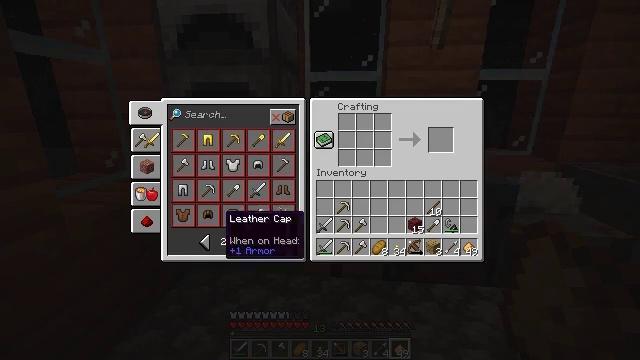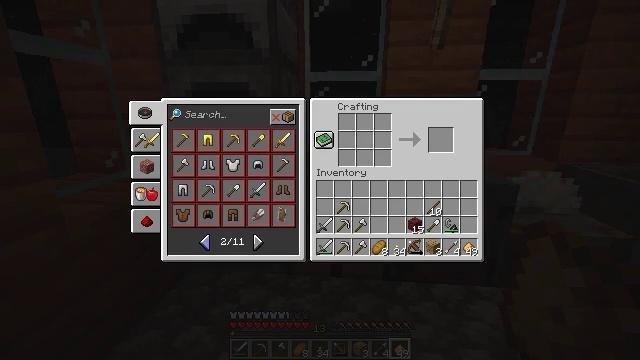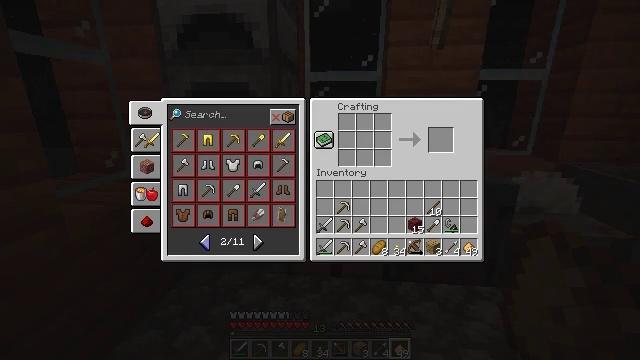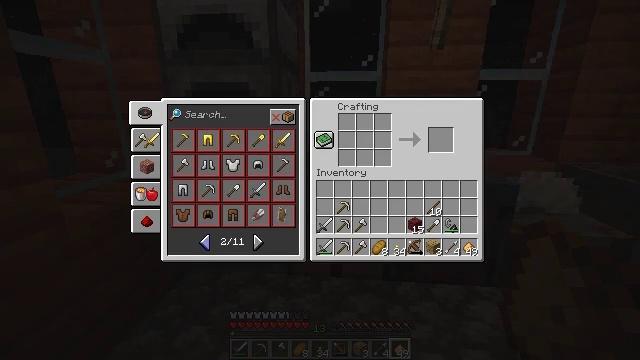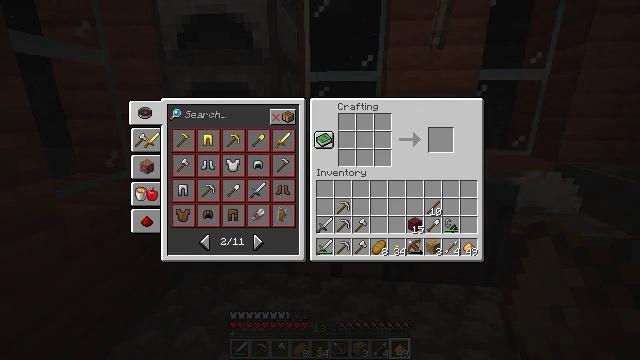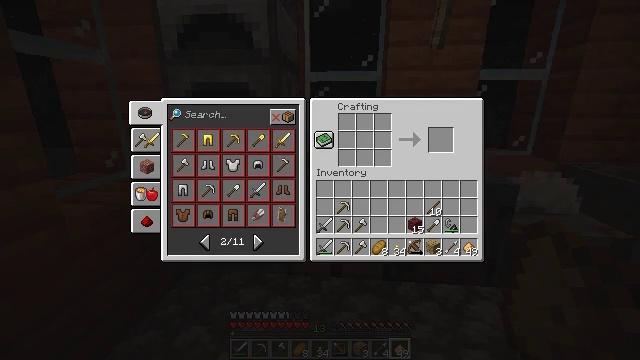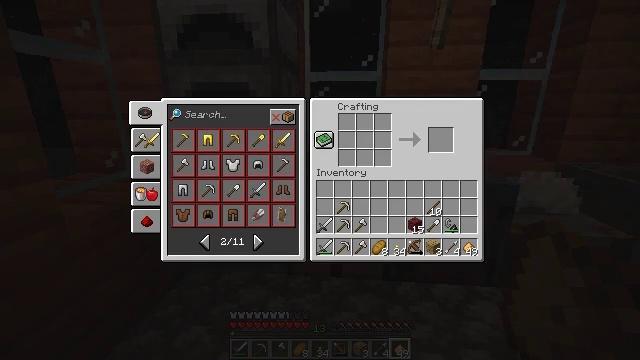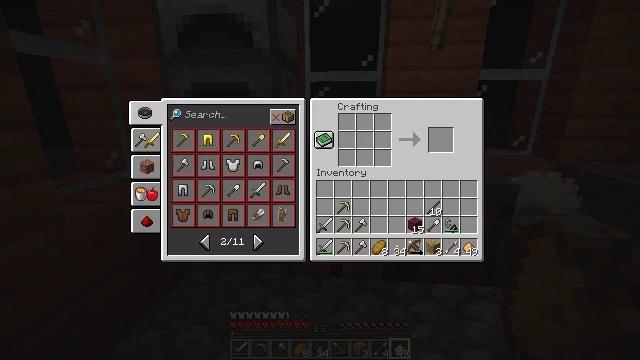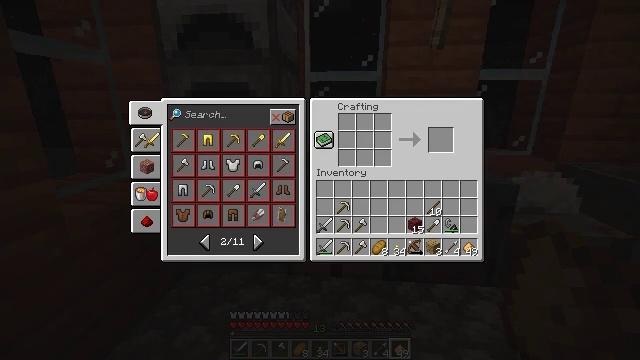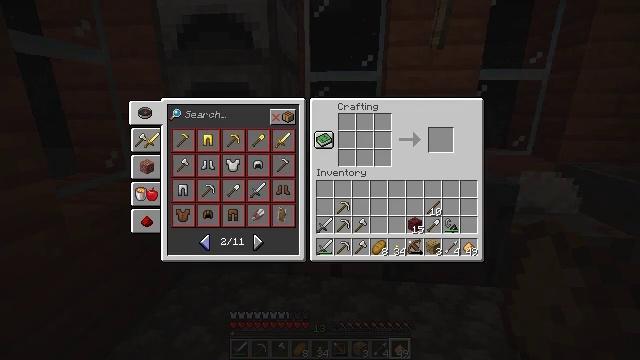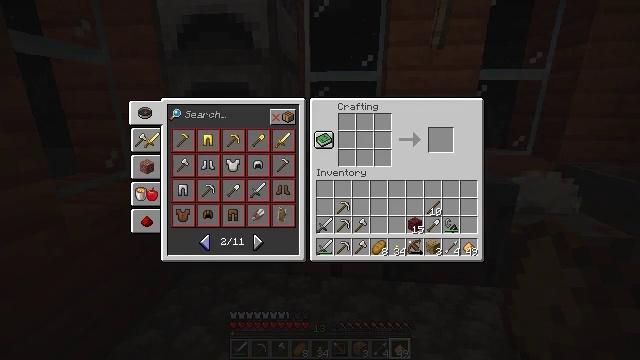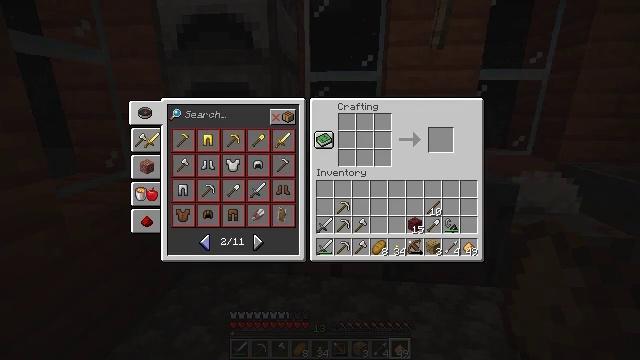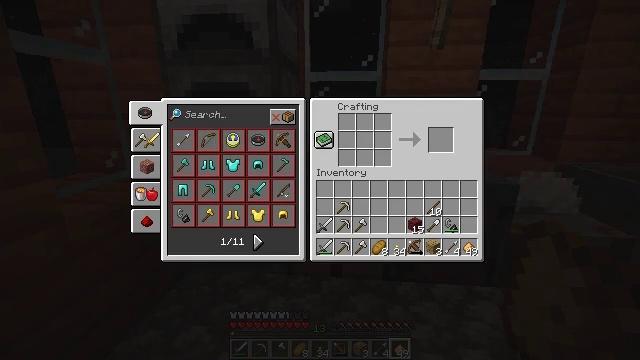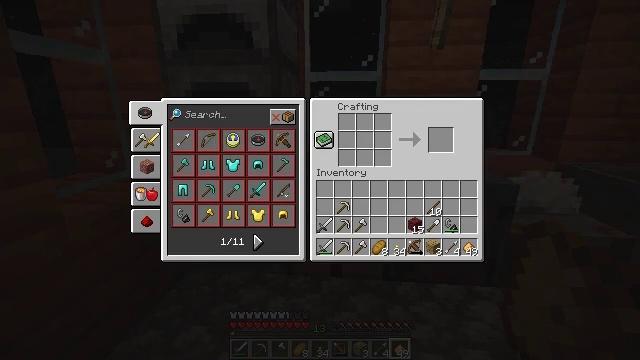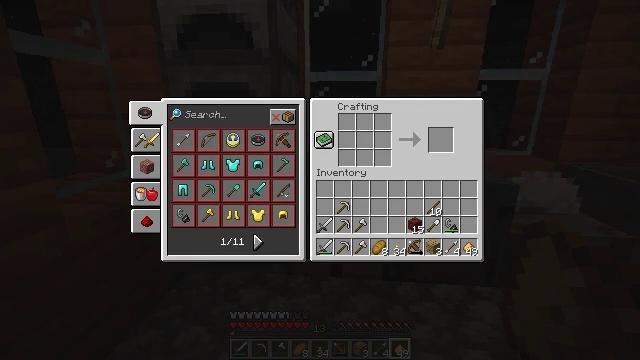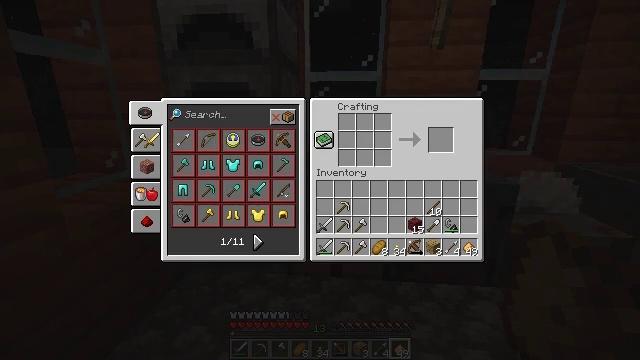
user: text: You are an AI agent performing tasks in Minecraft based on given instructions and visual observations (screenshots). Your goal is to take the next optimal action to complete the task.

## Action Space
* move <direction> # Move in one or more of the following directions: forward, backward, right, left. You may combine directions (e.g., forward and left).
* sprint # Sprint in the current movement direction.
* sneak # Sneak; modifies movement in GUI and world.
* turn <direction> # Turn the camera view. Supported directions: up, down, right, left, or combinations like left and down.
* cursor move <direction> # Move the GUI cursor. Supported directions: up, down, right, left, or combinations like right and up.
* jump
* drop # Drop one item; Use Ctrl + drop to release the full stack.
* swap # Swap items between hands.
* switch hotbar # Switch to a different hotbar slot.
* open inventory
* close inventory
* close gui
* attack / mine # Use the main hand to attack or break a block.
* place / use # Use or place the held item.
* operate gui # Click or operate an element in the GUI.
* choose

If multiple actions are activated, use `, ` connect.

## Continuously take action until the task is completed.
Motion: motion action
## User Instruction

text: Craft a spectral arrow.
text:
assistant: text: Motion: cursor move left and down
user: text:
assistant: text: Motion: no_op
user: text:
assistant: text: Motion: no_op
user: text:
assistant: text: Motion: no_op
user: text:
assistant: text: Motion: no_op
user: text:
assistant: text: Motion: operate gui
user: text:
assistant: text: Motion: operate gui
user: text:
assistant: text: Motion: operate gui
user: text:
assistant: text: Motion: no_op
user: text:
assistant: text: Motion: no_op
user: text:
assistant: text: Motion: no_op
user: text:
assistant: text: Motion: operate gui
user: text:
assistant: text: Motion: operate gui
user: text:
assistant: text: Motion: operate gui
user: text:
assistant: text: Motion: no_op
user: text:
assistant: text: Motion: no_op
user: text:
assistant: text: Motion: no_op
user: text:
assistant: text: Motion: no_op
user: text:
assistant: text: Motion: cursor move up
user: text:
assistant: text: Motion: cursor move up
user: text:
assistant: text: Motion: cursor move up
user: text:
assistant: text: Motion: cursor move up
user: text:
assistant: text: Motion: cursor move up
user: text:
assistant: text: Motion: no_op
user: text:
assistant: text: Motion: no_op
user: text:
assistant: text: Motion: no_op
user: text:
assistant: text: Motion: no_op
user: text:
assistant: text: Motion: operate gui
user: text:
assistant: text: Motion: operate gui
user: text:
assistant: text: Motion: operate gui